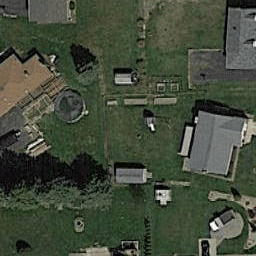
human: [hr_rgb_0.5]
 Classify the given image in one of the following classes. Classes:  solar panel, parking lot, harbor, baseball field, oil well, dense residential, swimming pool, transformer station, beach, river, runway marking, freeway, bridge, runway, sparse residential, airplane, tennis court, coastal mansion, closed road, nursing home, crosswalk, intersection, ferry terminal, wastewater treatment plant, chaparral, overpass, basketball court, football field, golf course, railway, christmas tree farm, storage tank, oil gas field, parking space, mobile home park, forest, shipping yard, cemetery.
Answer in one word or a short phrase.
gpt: sparse residential